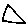
Label: triangle